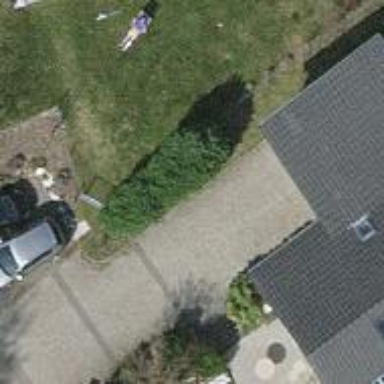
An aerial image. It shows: Driveway.